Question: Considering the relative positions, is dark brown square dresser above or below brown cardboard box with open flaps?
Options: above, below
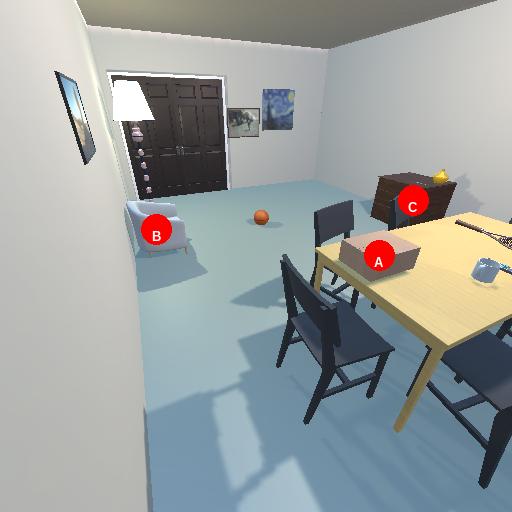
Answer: above